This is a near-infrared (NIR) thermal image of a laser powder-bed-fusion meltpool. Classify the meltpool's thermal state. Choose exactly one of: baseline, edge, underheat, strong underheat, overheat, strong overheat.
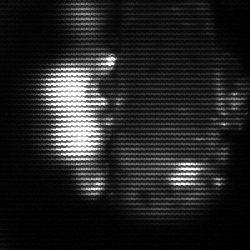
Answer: strong underheat